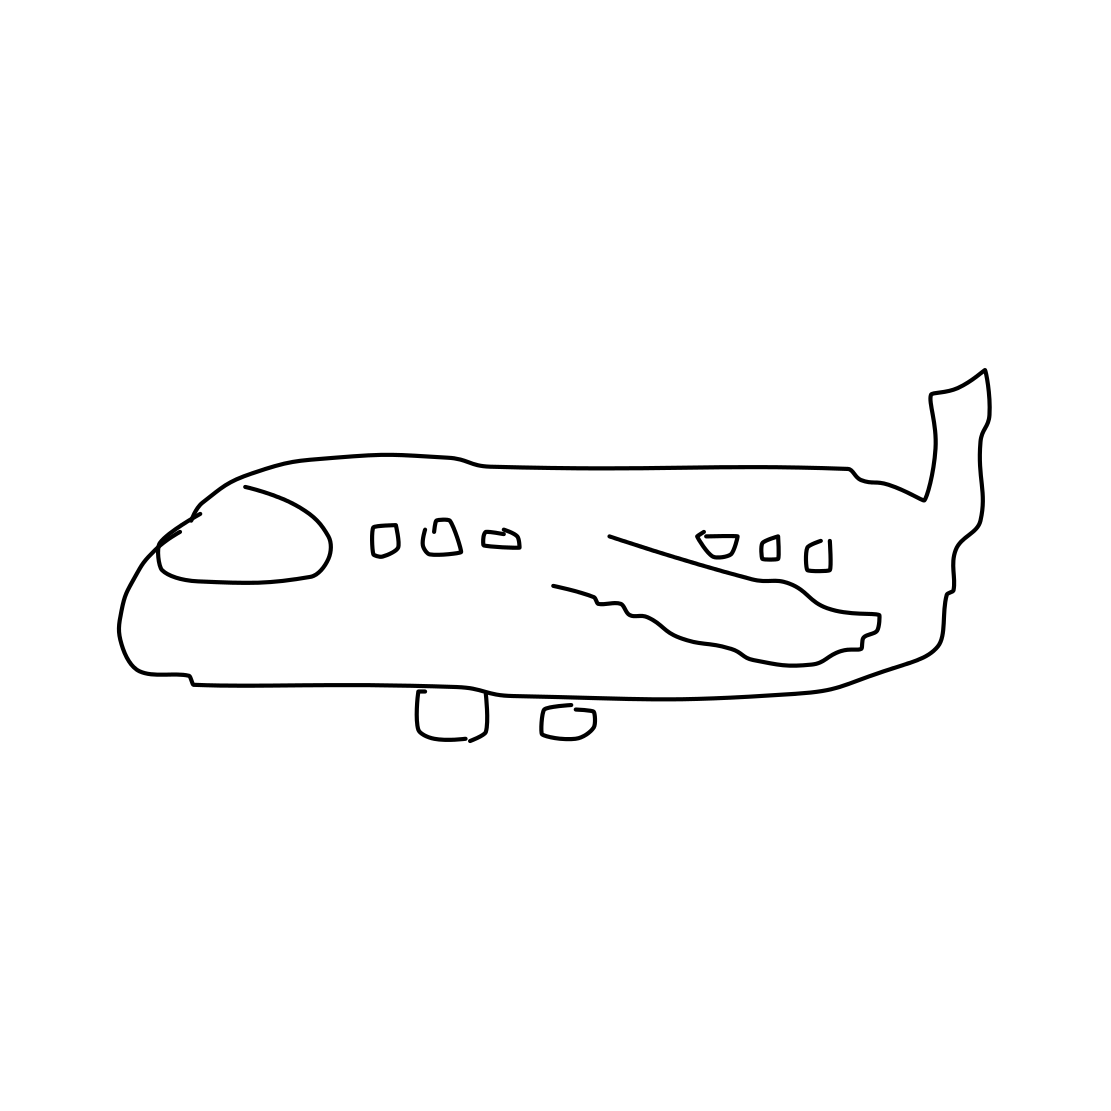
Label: airplane